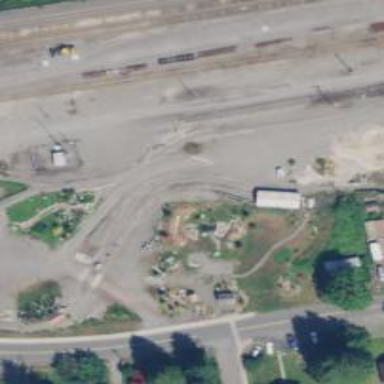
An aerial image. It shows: Miniature railway in service yard.